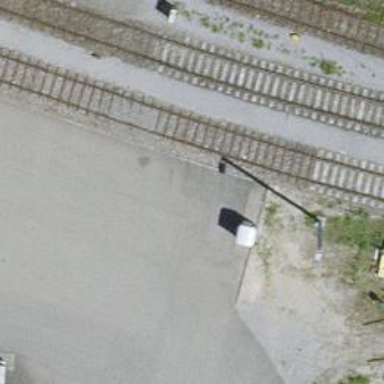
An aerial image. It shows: Single track railway in yard.